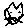
Label: cat